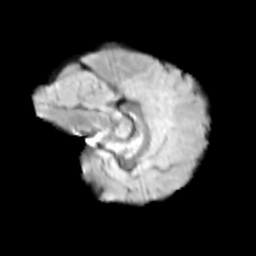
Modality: T2w
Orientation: sagittal
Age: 12
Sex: female
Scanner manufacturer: siemens
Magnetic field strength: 3 T
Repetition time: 3.8 s
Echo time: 0.07 s